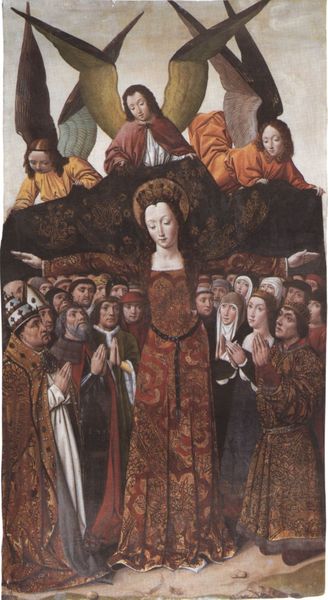
Titel: Schutzmantelmadonna aus dem Kloster Santa Clara in Palencia
Künstler: Meister von Santa Maria del Campo
Institution: Madrid, Museo Arqueologico Nacional
Schlagwörter: flügel, gemälde, gott, umhang, menschen, männer, tuch, bart, arme, hände, kirche, gewand, mantel, mutter, engel, bischof, papst, gefaltet, religion, knien, kardinal, beten, gebet, jesus, segnen, maria, madonna, betend, nonnen, päpste, bischoff, orant, schutzmantelmadonna, bischhof